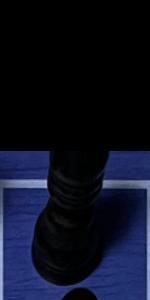
Label: Bishop_Black